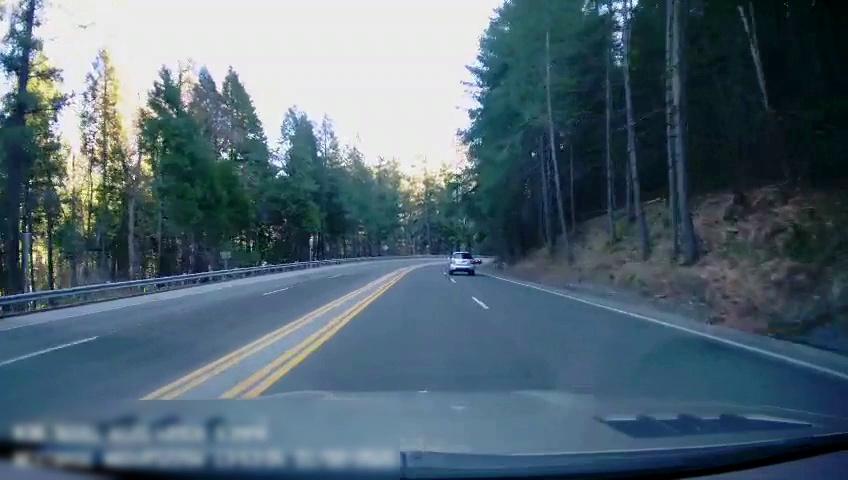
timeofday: Day
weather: Sunny
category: Drivable Space
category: Vehicles | Car
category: Vehicles | SUV
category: Lanes | Current Lane
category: Lanes | Alternate Lane
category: Lanes | Current Lane
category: Lanes | Alternate Lane
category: Lanes | Opposite Lane
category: Lanes | Opposite Lane
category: Lanes | Opposite Lane
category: Lanes | Opposite Lane